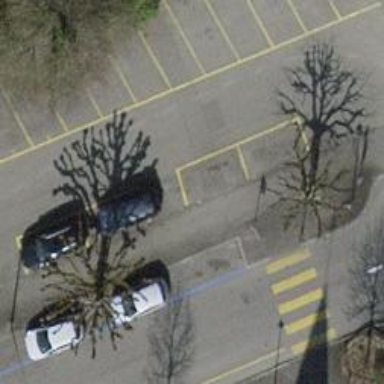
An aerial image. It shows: Parking lane area.